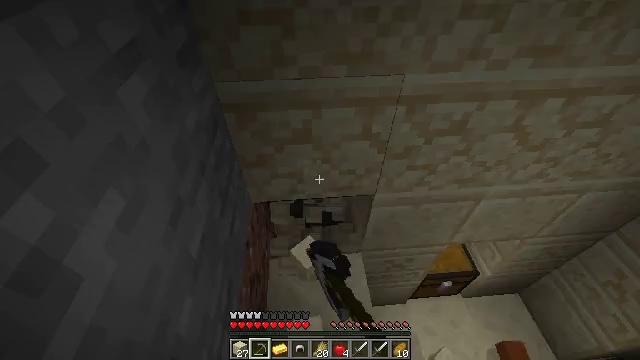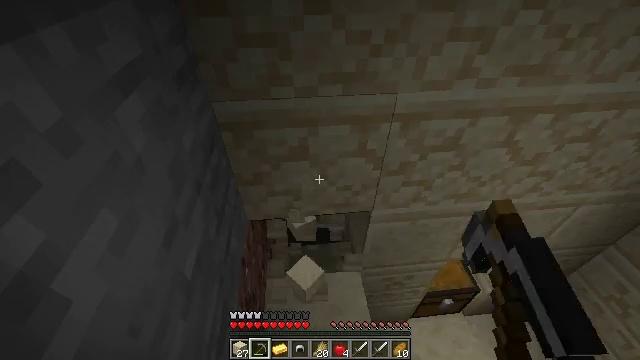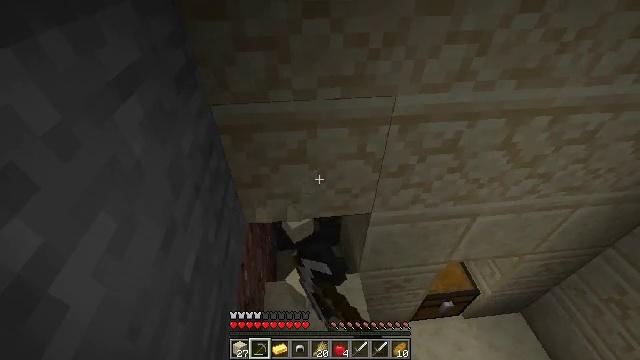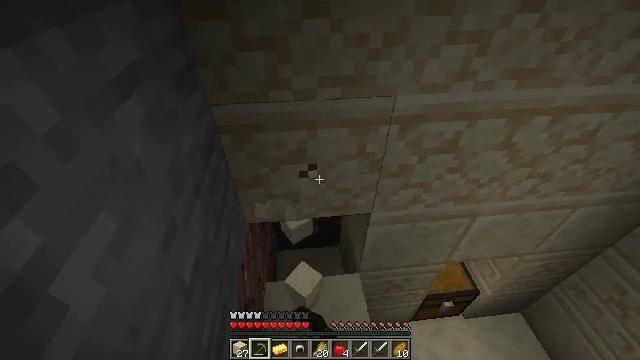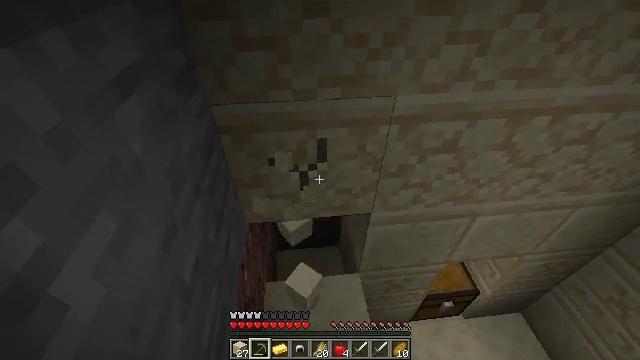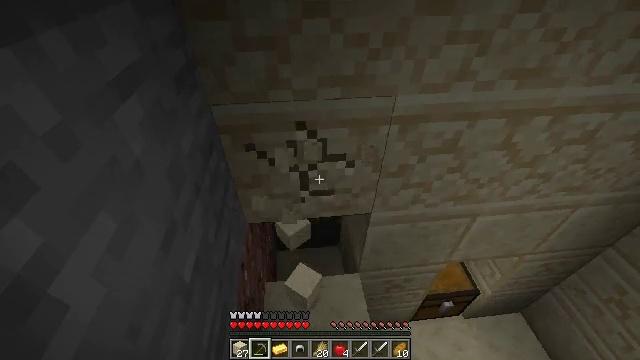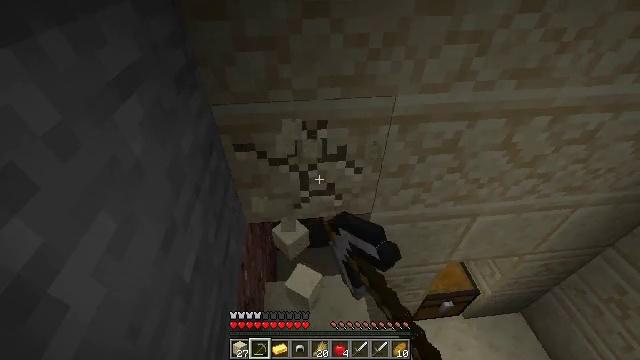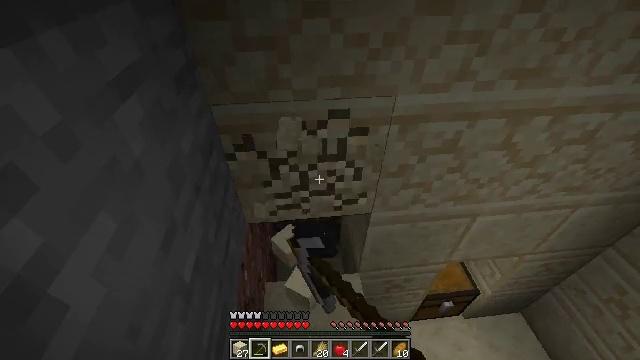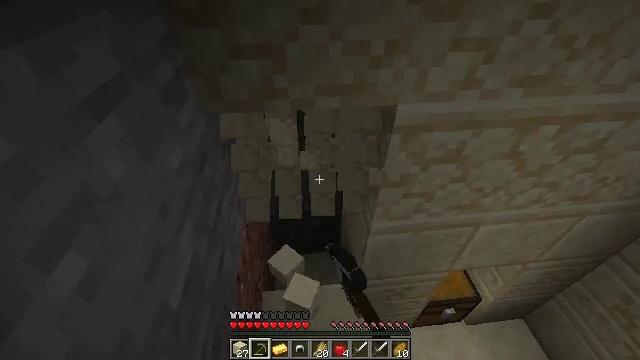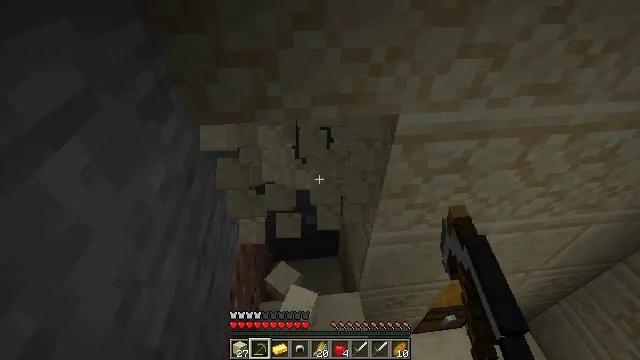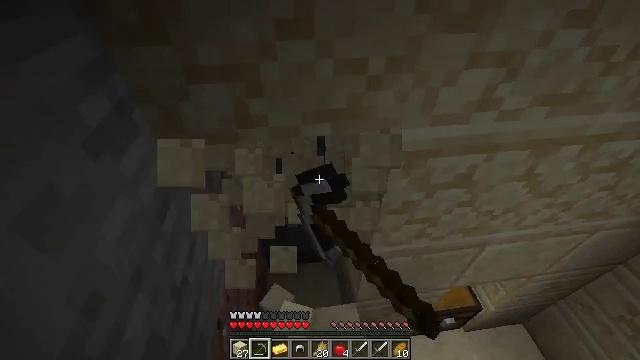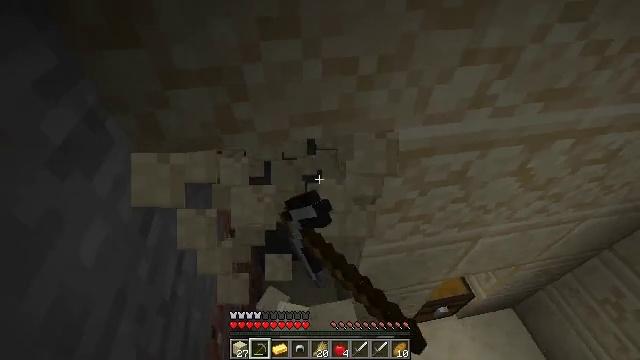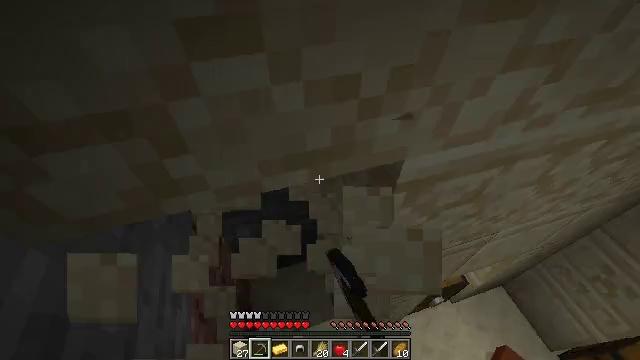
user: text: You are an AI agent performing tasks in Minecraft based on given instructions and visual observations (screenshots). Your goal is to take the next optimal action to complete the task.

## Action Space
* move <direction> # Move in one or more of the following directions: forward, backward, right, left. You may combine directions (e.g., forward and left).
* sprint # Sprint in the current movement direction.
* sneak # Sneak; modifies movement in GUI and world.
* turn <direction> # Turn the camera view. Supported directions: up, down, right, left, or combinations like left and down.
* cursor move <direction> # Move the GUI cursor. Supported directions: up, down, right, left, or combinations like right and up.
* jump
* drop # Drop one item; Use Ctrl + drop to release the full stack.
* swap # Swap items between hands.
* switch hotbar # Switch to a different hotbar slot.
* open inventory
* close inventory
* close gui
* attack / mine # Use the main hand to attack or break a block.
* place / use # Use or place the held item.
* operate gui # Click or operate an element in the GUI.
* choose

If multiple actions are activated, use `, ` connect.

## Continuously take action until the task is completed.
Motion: motion action
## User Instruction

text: Attack the sandstone to break it.
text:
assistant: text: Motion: turn right and up, attack / mine
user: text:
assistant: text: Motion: attack / mine
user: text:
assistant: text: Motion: attack / mine
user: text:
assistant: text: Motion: attack / mine
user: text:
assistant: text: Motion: attack / mine
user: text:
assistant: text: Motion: attack / mine
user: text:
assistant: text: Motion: attack / mine
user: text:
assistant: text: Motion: move forward, attack / mine
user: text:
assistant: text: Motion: move forward, attack / mine
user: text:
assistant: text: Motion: move forward, turn right and down, attack / mine
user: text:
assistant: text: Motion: move forward, turn right and down, attack / mine
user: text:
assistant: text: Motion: move forward, turn right and down
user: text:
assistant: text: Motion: no_op